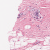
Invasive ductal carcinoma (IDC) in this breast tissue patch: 0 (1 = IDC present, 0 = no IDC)